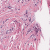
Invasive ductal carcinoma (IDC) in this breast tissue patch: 1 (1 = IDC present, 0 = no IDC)